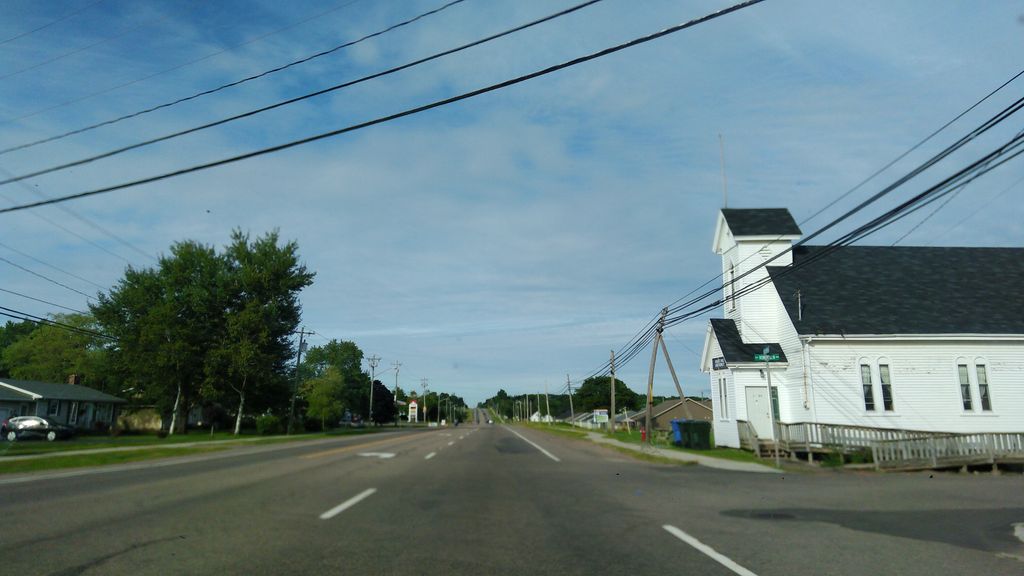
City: charlottetown